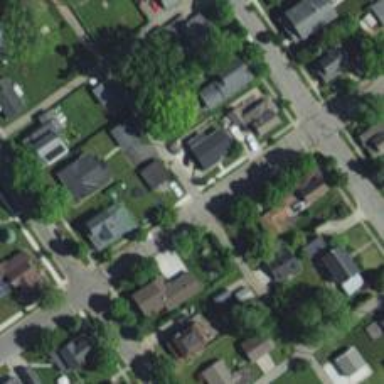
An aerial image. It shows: Alley classified as service road.